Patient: sex F, age 54
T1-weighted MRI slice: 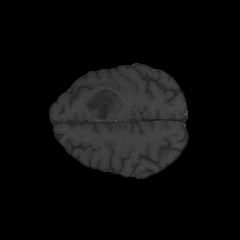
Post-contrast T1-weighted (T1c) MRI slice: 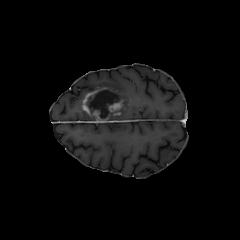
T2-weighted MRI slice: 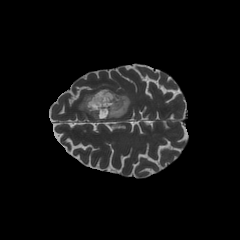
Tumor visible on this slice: yes
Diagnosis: Glioblastoma, IDH-wildtype
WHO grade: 4